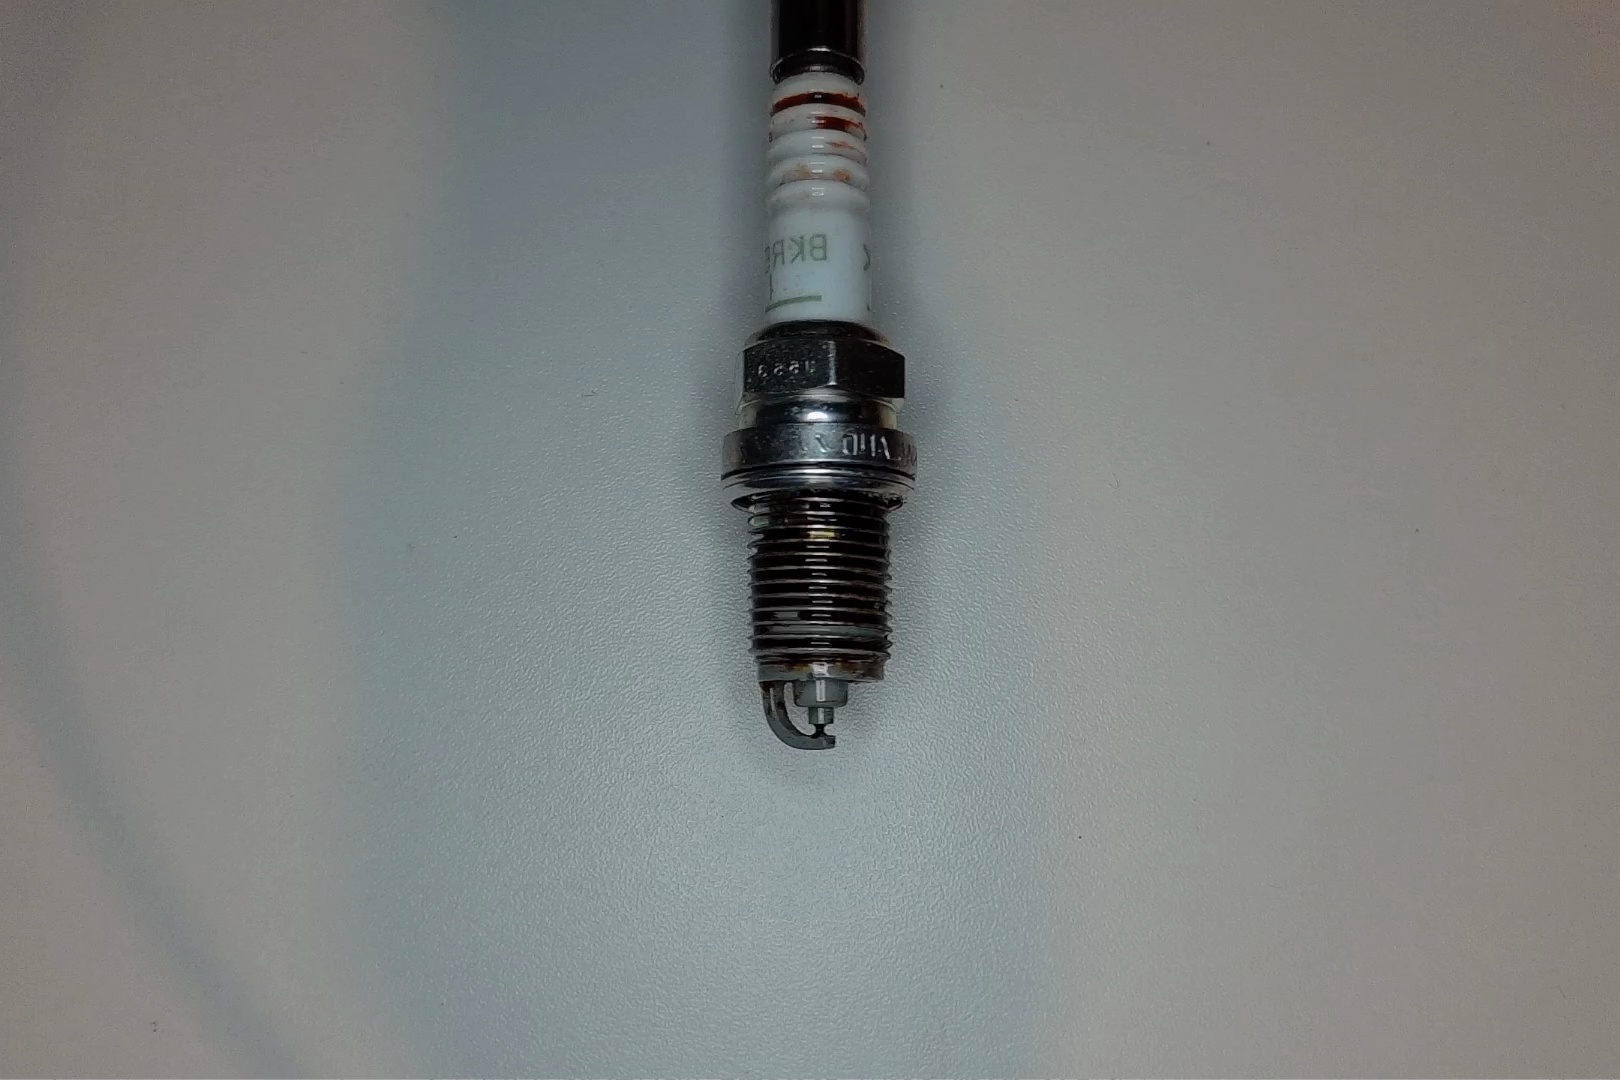
Label: anomaly